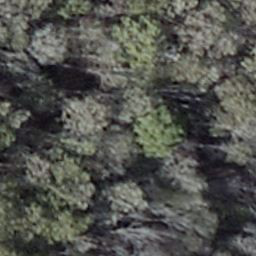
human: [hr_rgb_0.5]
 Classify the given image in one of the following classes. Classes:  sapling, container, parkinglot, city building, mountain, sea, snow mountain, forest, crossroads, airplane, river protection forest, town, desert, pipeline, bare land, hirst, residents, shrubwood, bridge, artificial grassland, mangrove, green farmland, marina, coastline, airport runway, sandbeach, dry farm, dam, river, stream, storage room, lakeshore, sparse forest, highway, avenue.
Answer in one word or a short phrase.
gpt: shrubwood